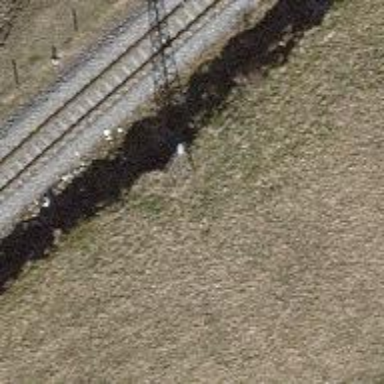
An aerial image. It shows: Power pole.